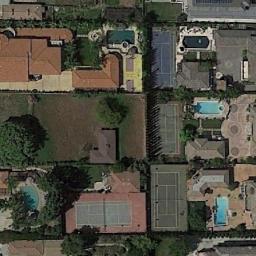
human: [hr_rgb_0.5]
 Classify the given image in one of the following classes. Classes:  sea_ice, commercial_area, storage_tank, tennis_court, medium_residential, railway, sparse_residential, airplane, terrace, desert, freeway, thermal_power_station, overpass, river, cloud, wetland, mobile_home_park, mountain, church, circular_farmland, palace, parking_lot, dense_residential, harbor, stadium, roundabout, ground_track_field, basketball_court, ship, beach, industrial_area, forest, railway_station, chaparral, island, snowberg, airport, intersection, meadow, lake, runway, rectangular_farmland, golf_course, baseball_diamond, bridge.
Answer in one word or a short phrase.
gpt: tennis_court